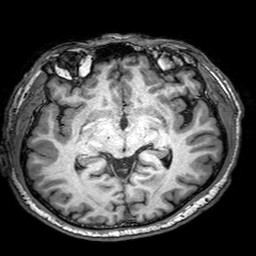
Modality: T1w
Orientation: coronal
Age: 65
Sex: male
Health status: healthy
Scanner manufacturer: philips
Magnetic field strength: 3 T